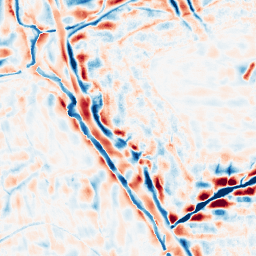
Category: wavelet
Decomposition family: wavelet_dwt
Decomposition parameters: wavelet: db4
level: 4
Upsampling method: bicubic
Upsampling parameters: scale: 2
Upsampling scale: 2